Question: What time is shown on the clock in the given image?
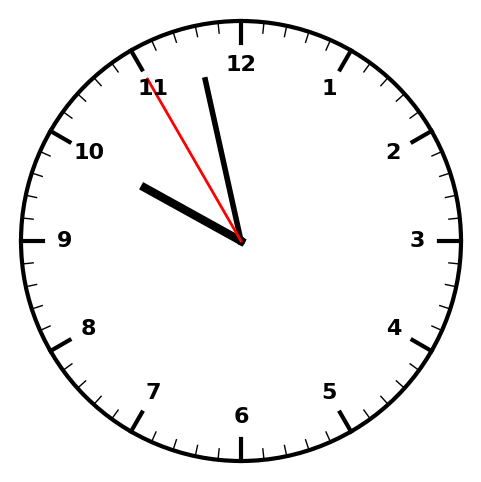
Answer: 09:57:55